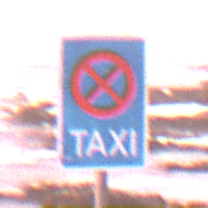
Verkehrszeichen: Taxenstand
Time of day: SunriseSunset
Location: Outdoor (Urban)
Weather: PartlyCloudy
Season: NotSpecified
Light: Natural